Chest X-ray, PA view. Patient: 35 years old, sex M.
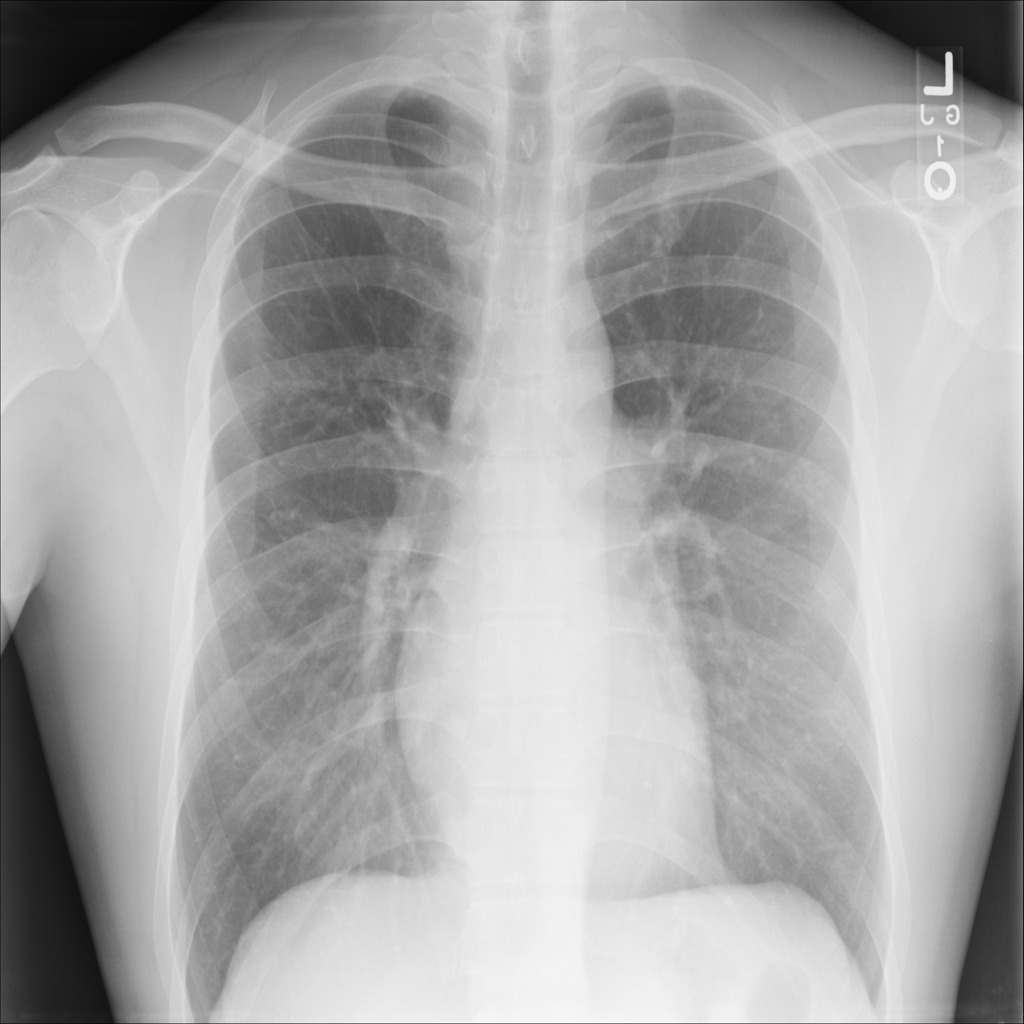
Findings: No Finding